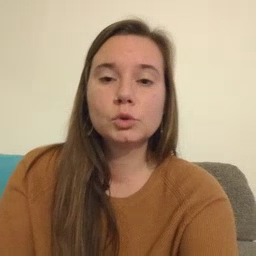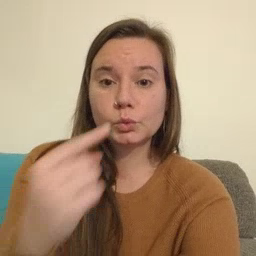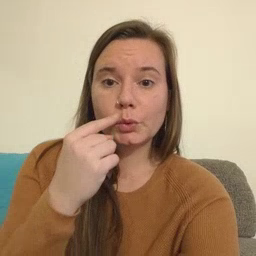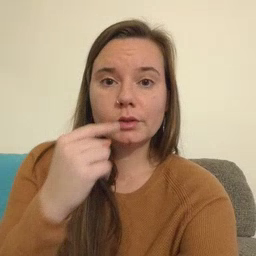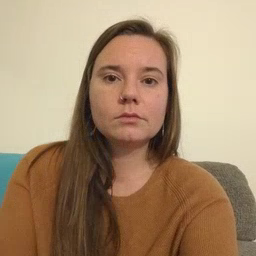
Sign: tooth